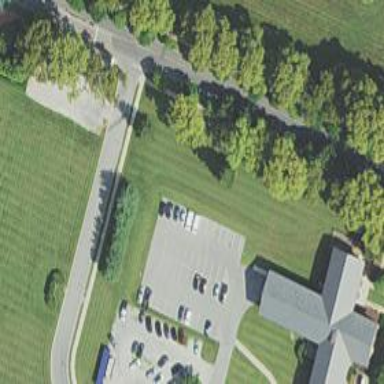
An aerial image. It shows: Parking area.